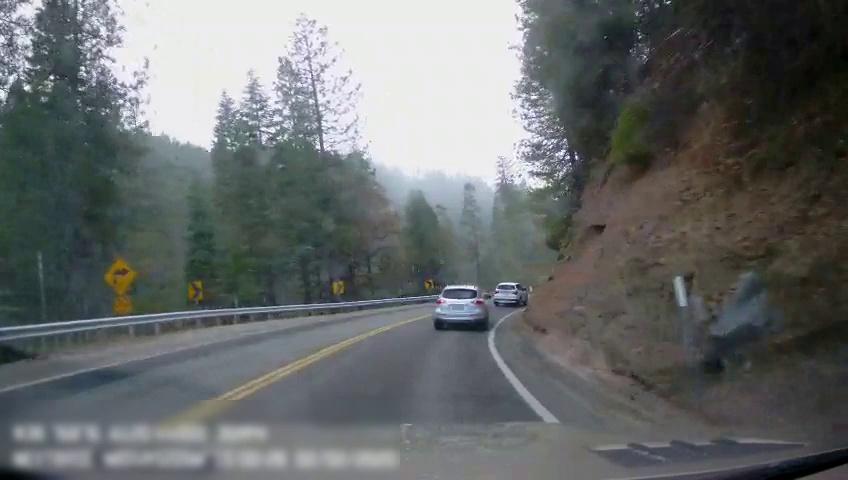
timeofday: Day
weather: Cloudy
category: Drivable Space
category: Vehicles | SUV
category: Vehicles | SUV
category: Lanes | Alternate Lane
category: Lanes | Current Lane
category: Lanes | Opposite Lane
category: Lanes | Opposite Lane
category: Traffic | Signs
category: Traffic | Signs
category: Traffic | Signs
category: Traffic | Signs